九年级 · 度量几何学
如图, 在 $\triangle A B C$ 中, $A B=A C=10$, 以 $A B$ 为直径的 $\odot O$ 分别交 $A C 、 B C$ 于点 $D 、 E$, 点 $F$ 在 $A C$ 的延长线上, 且 $\angle C B F=\frac{1}{2} \angle A, \tan \angle C B F=\frac{1}{3}$, 则 $C F$ 的长为 $($ )

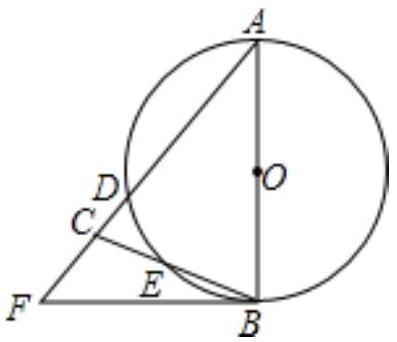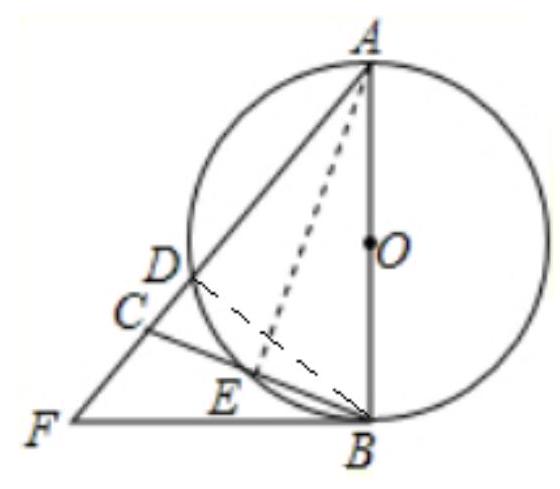
A. $\frac{12}{5}$
B. $\frac{5}{2}$
C. $\frac{1}{2} \sqrt{3}$
D. $\sqrt{5}$
答案: B
解析: 【分析】

本题考查了圆周角定理, 等腰三角形的性质, 相似三角形的判定与性质, 解直角三角形等, 证明三角形相似是本题的关键.

连接 $A E, B D$, 根据 $A B$ 是直径, 得出 $A E \perp B C, \angle A D B=90^{\circ}$, 进而得 $C E=E B$, 依据已知条件得出 $\angle C B F=\angle E A B$, 证明 $\triangle F D B \sim \triangle F B A, \triangle C D B \sim \triangle C E A$, 最后根据勾股定理求得 $C F$.

【解答】

解：连接 $A E, B D$,

$\because A B$ 为直径,

$\therefore A E \perp B C, \angle A D B=90^{\circ}$

$\because A B=A C$,

$\therefore \angle E A B=\frac{1}{2} \angle C A B, E B=C E=\frac{1}{2} C B$,

$\because \angle C B F=\frac{1}{2} \angle C A B, \quad \tan \angle C B F=\frac{1}{3}$,

$\therefore \angle C B F=\angle E A B, \tan \angle E A B=\frac{E B}{A E}=\frac{1}{3}$,

$\therefore \angle C B F+\angle A B C=\angle E A B+\angle A B C=90^{\circ}$,

$\therefore \angle A B F=90^{\circ}$,

易证 $\triangle F D B \sim \triangle F B A ，$

$\therefore \frac{F D}{F B}=\frac{F B}{F A}$, 即 $F B^{2}=F D \cdot F A$,

在Rt $\triangle A E B$ 中, $A B=10$,

$\therefore E B=\sqrt{10}$,

$\therefore C B=2 \sqrt{10}, C E=\sqrt{10}$,

易证 $\triangle C D B \sim \triangle C E A$,

可得 $C E \cdot C B=C D \cdot A C$,

$\because A C=10$,

$\therefore C D=2$,

$\therefore A D=A C-C D=8$,

设 $C F=x$, 则 $F D=x+2, F A=10+x$,

$F B^{2}=A F^{2}-A B^{2}=(10+x)^{2}-10^{2}$,

$\therefore(10+x)^{2}-10^{2}=(x+2)(10+x)$,

解得 $x=2.5$,
$\therefore C F=2.5$,

故选 $B$.